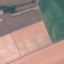
Label: AnnualCrop